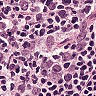
Metastatic tissue present: no